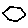
Label: hexagon